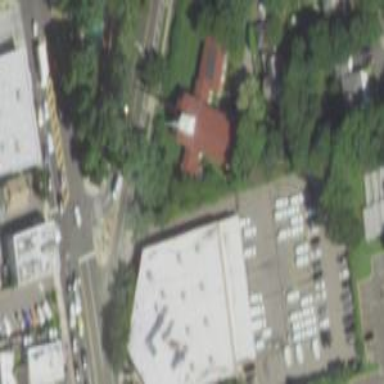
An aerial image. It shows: Building that serves as post office.